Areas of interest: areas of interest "Hotel"
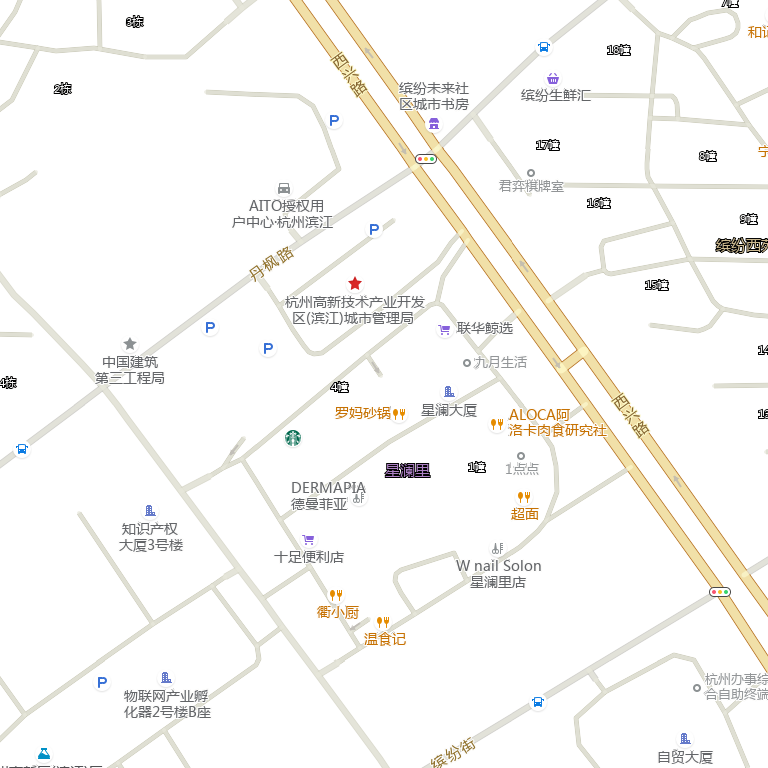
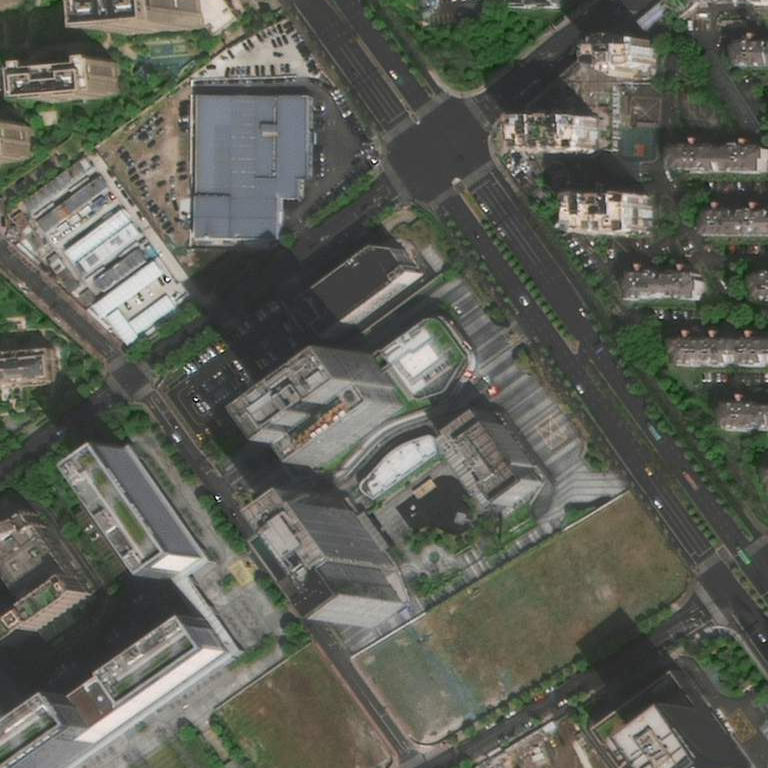